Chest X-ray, AP view. Patient: 21 years old, sex F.
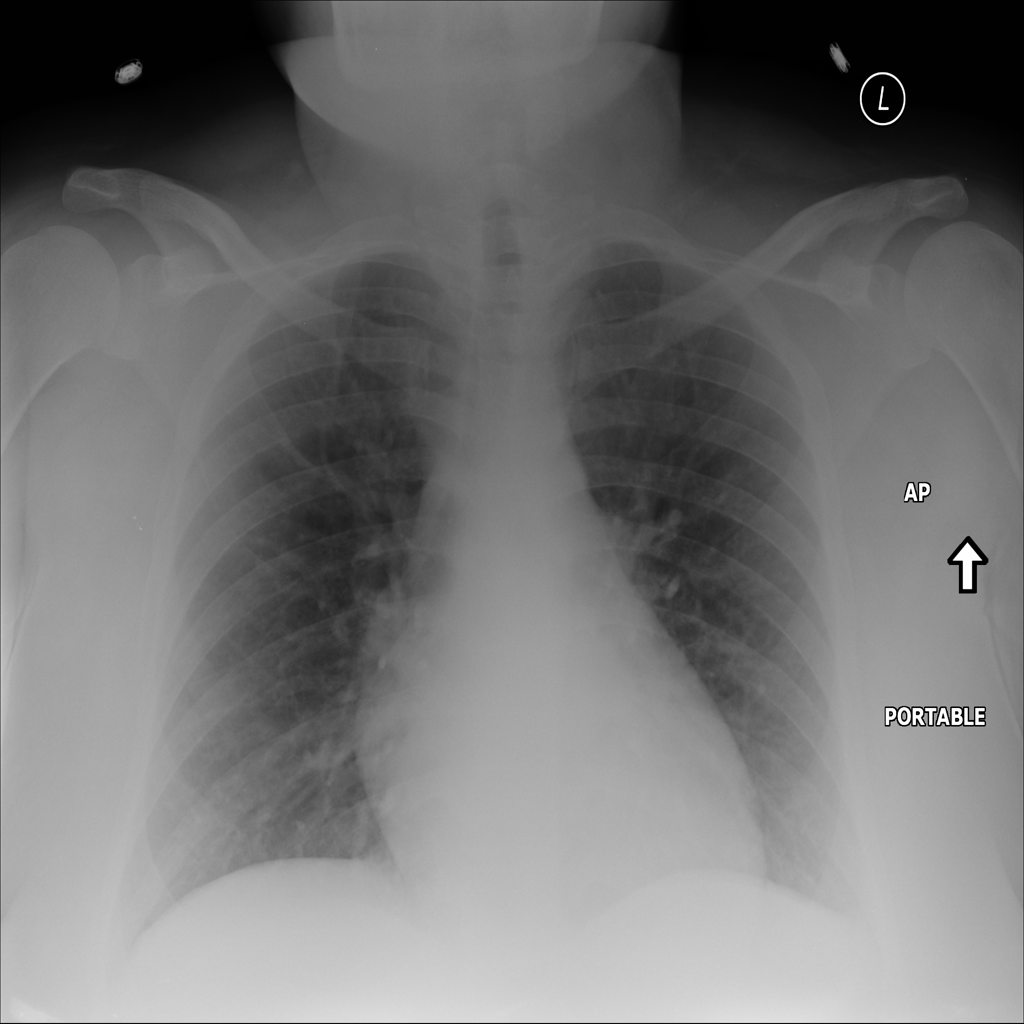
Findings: No Finding